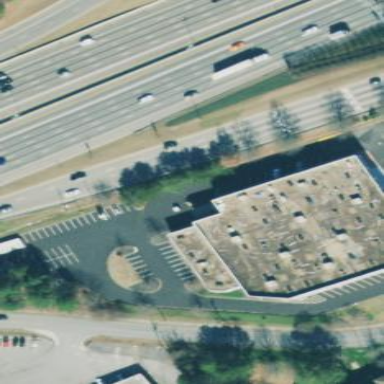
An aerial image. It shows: Retail building.